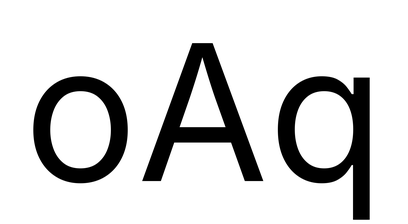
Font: Inter_Regular